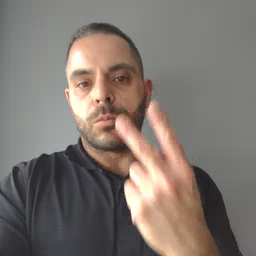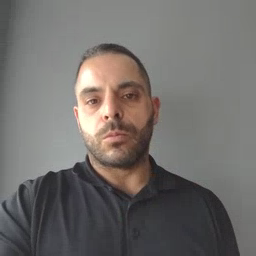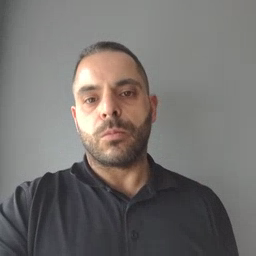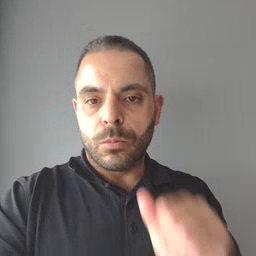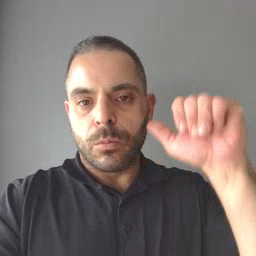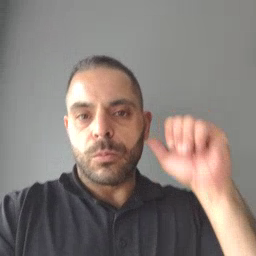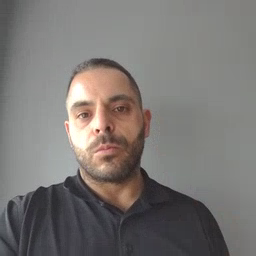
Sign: yesterday